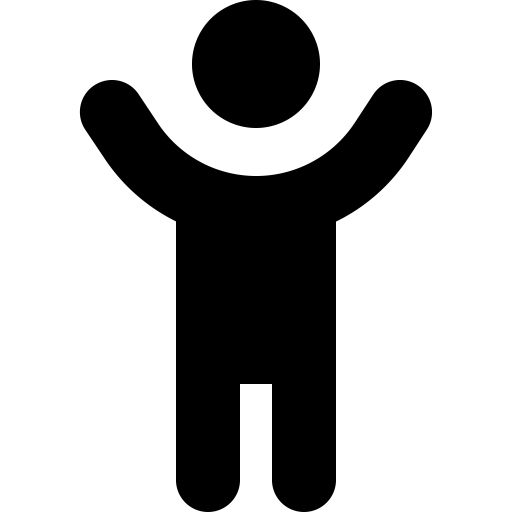
Tags: icon, FontAwesome, fa-icon, solid, child, reaching